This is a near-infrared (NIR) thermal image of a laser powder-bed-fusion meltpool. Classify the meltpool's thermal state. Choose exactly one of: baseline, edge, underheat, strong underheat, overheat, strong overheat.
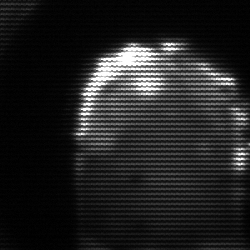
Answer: baseline